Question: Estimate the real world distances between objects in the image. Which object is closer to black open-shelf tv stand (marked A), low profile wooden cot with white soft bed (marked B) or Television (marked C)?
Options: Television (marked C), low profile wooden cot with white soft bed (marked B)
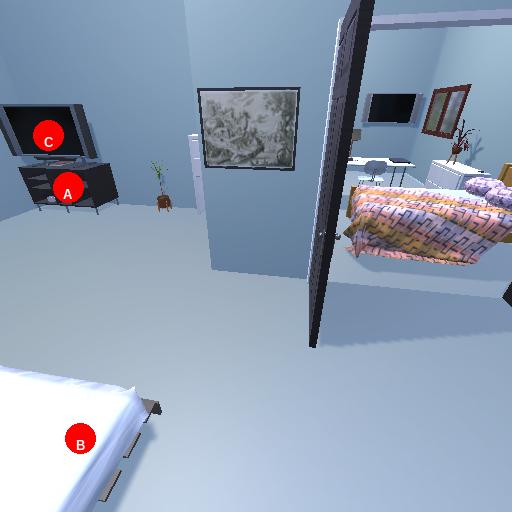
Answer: Television (marked C)